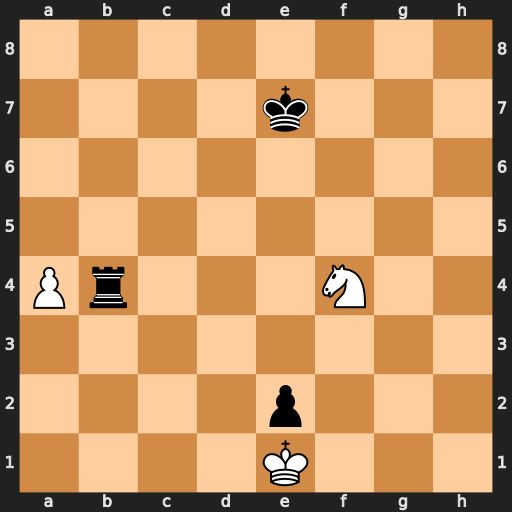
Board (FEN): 8/4k3/8/8/Pr3N2/8/4p3/4K3
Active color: w
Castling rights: -
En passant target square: -
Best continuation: Nd5+ Kd6 Nxb4